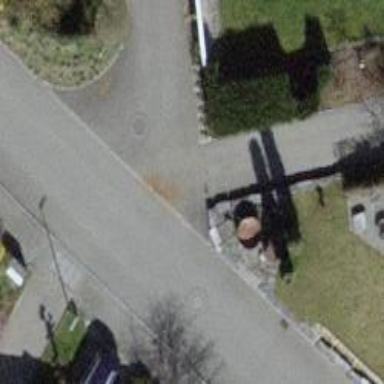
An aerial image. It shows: Bollard barrier.